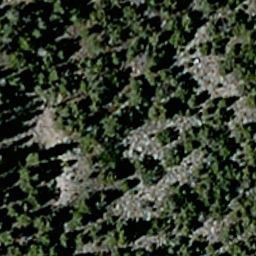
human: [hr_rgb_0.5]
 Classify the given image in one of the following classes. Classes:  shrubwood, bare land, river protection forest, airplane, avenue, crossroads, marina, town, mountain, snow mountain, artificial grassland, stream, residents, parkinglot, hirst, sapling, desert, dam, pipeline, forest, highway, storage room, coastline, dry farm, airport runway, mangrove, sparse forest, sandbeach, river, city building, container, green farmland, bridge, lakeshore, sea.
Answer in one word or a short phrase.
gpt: sparse forest